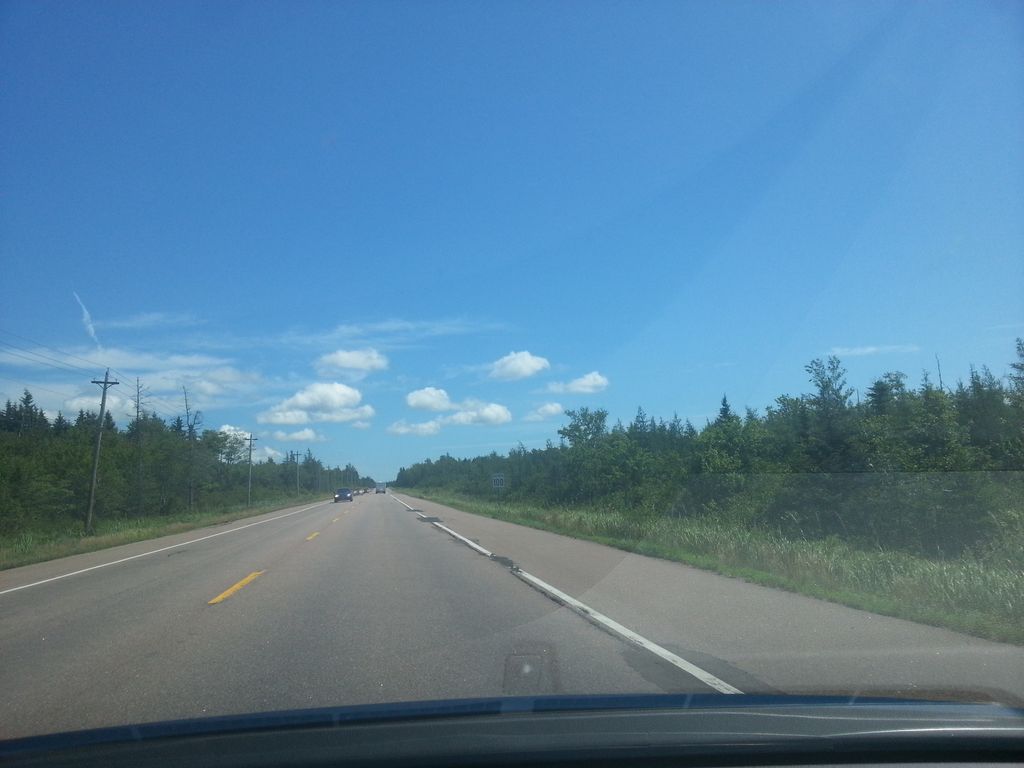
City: charlottetown